Field crop: tomato
Growth stage: 1
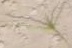
Species: cyperus